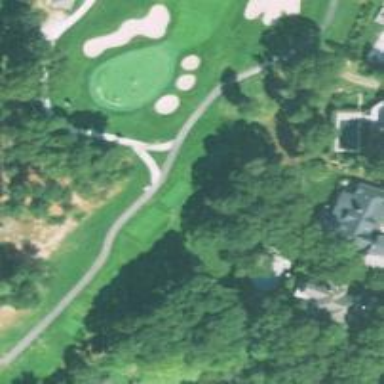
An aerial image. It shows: Service road designated as golf cart path.